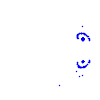
Particle: proton